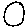
Label: circle